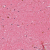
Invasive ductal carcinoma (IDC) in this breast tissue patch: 0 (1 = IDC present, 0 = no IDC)